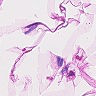
Metastatic tissue present: no